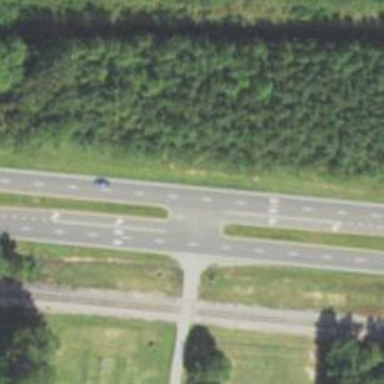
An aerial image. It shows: Trunk highway with expressway features.